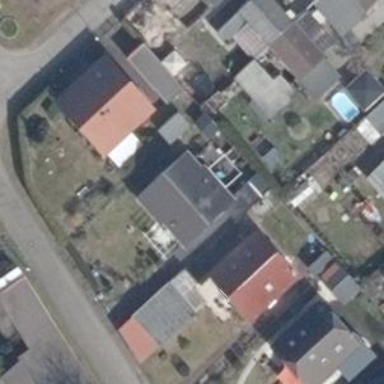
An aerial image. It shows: Gabled house with grey roof.